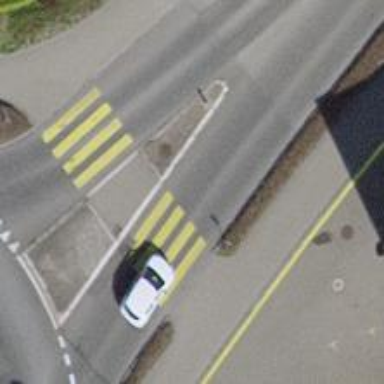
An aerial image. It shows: Uncontrolled zebra crossing with pedestrian island.